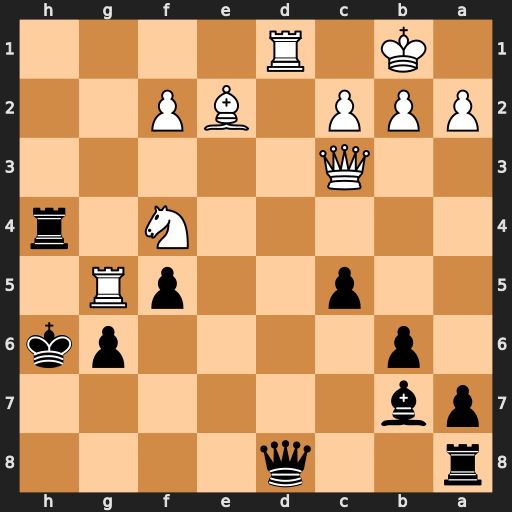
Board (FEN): r2q4/pb6/1p4pk/2p2pR1/5N1r/2Q5/PPP1BP2/1K1R4
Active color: b
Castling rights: -
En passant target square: -
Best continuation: Qxg5 Ne6 Qe7